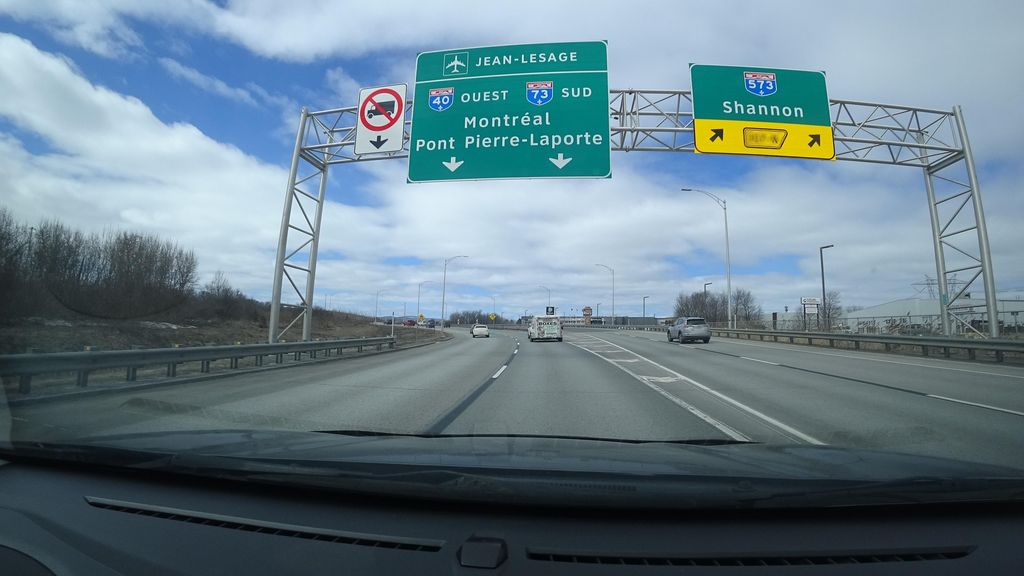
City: quebec_city